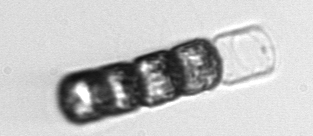
Label: Lauderia_annulata